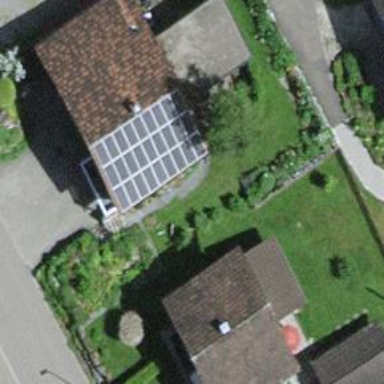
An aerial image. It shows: Solar photovoltaic panel generator.